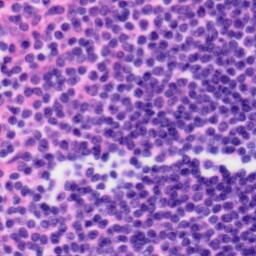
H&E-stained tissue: Tonsil